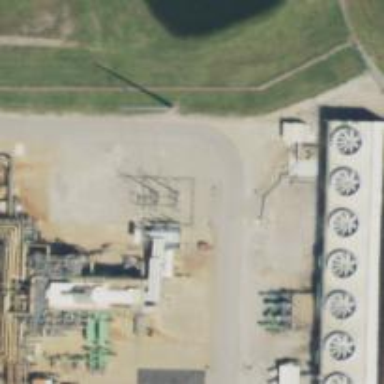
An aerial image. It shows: Gas-powered generator using steam turbine.